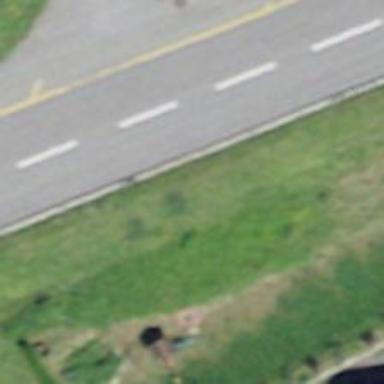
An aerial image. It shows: Bus stop with platform for public transport.